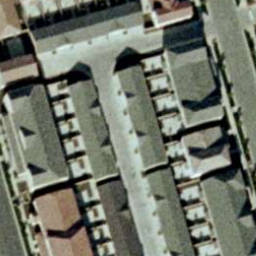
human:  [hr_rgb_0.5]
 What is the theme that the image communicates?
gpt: dense residential